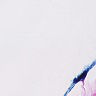
Metastatic tissue present: no